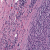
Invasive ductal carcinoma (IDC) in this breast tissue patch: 1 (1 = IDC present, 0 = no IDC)